При проведении аэрофотосъёмки была получена фотография, на которой видны два шлейфа дыма от паровозов (см. рисунок).  Одной клетке на фотографии соответствует $50~м$ на местности. Известно, что один паровоз двигался равномерно по кольцевой ветке железной дороги, а другой с такой же скоростью по прямой. Определите:
направление скорости ветра;
радиус $R$ кольцевой железной дороги;
отношение скорости паровоза $v$ к скорости ветра $u$;
направление прямой железнодорожной ветки (выполнить построения с помощью циркуля и линейки).
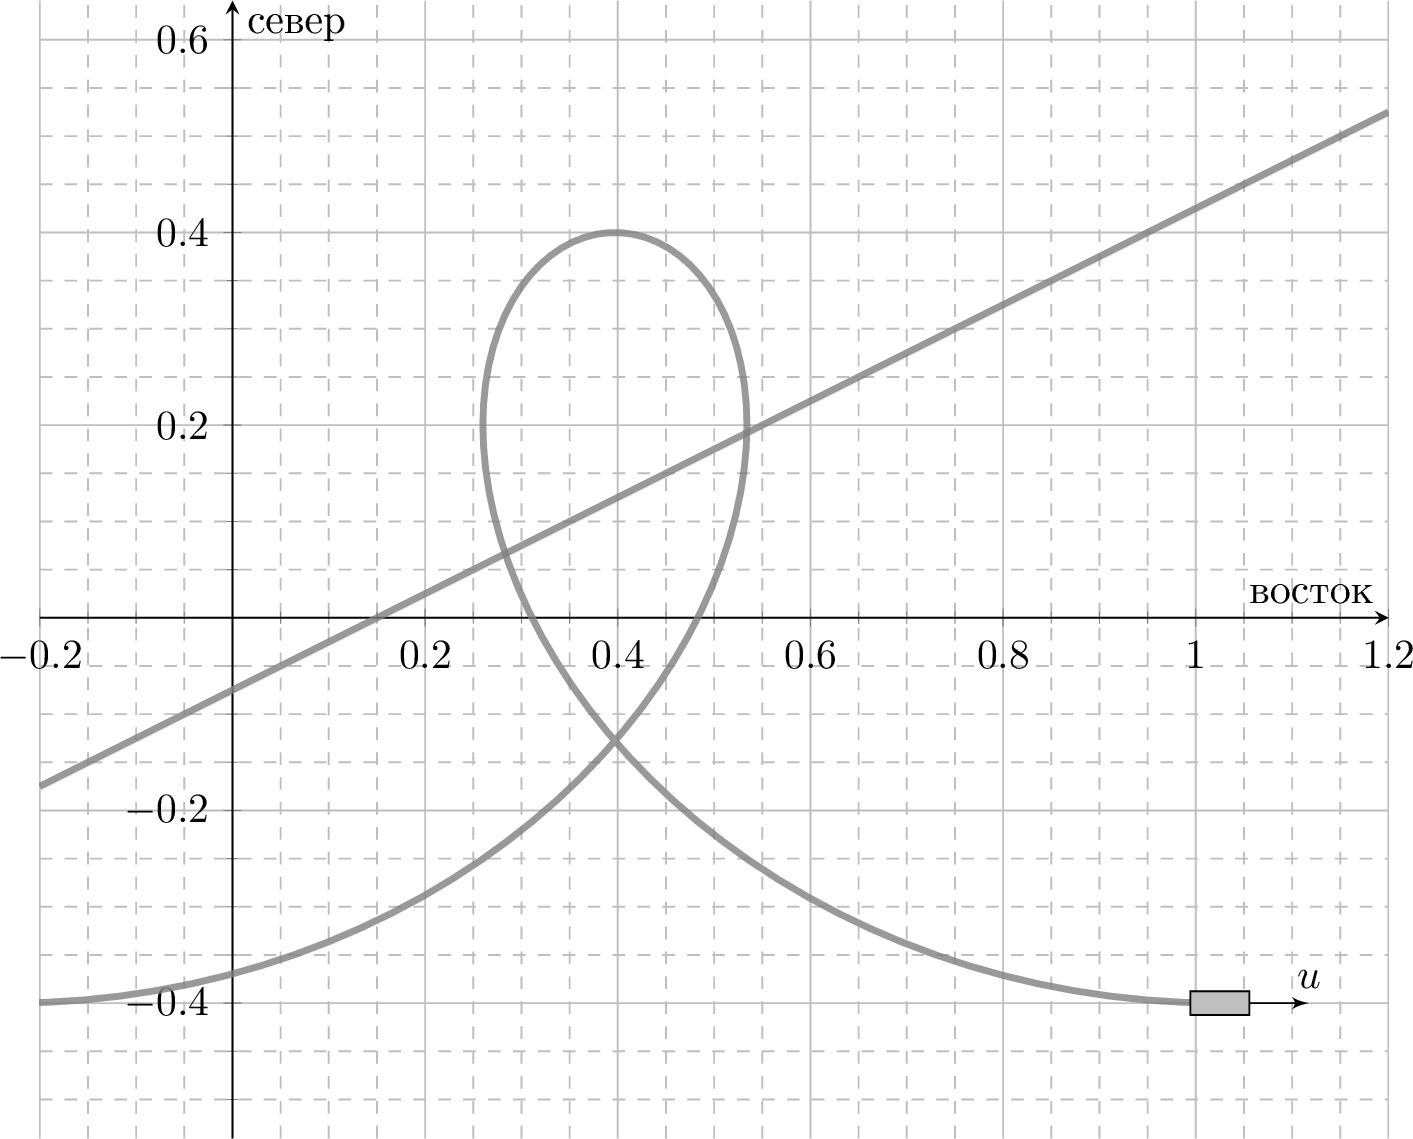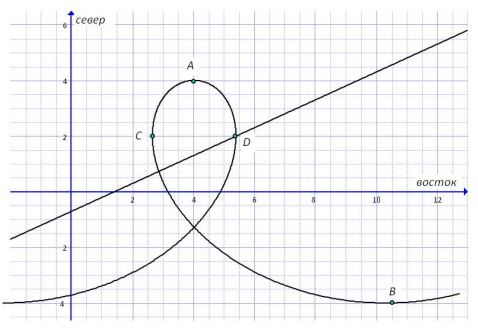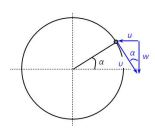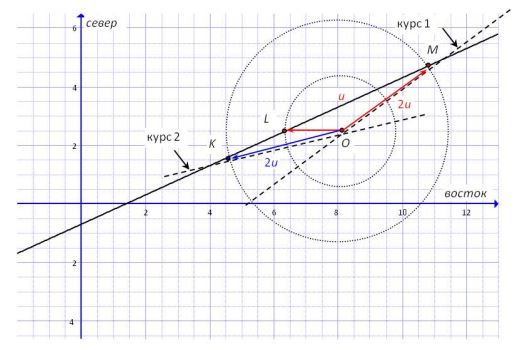
направление скорости ветра;
Решение: Так как паровоз находится в точке $B$ и шлейф расположен западнее, можно сделать вывод, что дует восточный ветер (на запад).
Ответ: Дует восточный ветер (на запад).

радиус $R$ кольцевой железной дороги;
Решение: Следовательно, расстояние между точками $A$ и $B$ в направлении с севера на юг $(16 клеток=800 м)$ определяет диаметр кольцевой линии (радиус $R=400~м$).
Ответ: $$ R=400~м. $$

отношение скорости паровоза $v$ к скорости ветра $u$;
Решение: Касательная к шлейфу в точке $D$ направлена с севера на юг. По закону сложения скоростей такое возможно, если в системе отсчета паровоза скорость ветра $\omega$ направлена вдоль меридиана. Так как точка $D$ расположена южнее точки $A$ на $R/2$, угол $\alpha =30^{\circ}$ и $v=2u$.
Ответ: $$ v=2u. $$

направление прямой железнодорожной ветки (выполнить построения с помощью циркуля и линейки).
Решение: Применим закон сложения скоростей. Шлейф дыма от паровоза, движущегося по прямолинейному пути, направлен вдоль скорости ветра относительно паровоза. Но сам паровоз может двигаться в двух разных направлениях. Из произвольной точки проведем отрезок в западном направлении до пересечения со шлейфом (точка $L$). Это будет вектор скорости ветра $u$. Построим окружность вдвое большего радиуса с центром в точке $O$, точка пересечения которой со шлейфом $K$ задаст направление $KO$ вектора скорости поезда относительно земли $v=2u$. Скорость ветра в системе отсчета паровоза направлена вдоль шлейфа.
Темы:
T, Механика, Кинематика, Построение, Сложение скоростей, Всероссийские, Обработка графика